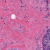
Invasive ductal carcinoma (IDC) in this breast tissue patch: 1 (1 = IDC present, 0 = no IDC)